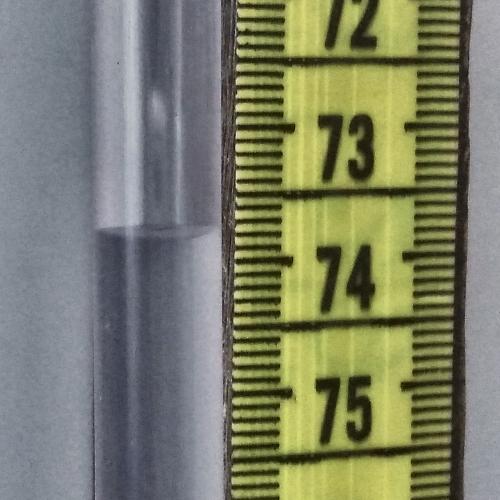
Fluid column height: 73.8 cm